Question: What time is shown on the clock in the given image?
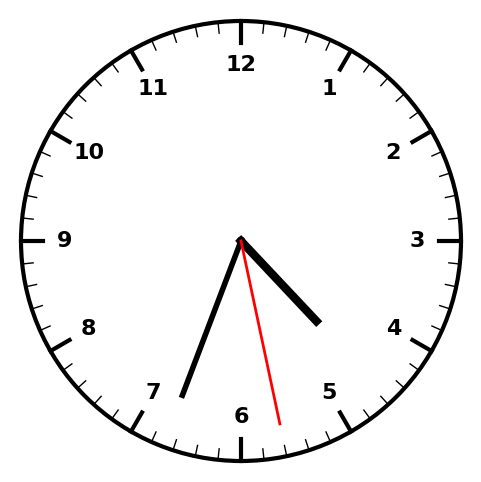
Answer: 04:33:28